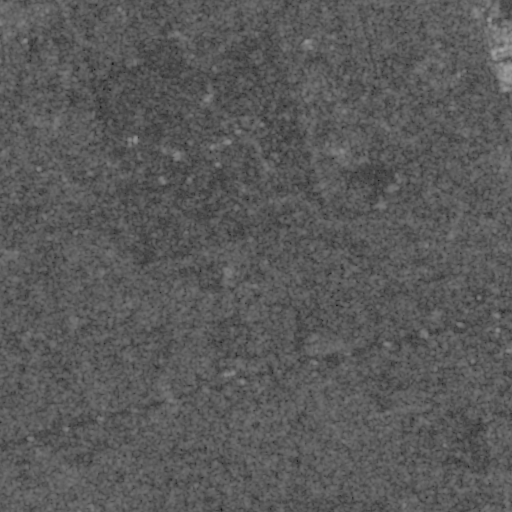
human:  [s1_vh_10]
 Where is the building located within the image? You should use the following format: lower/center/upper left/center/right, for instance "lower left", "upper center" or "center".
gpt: The building is located in the upper right of the image.
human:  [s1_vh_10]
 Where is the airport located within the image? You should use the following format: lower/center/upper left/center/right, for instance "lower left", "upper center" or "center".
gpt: There is no airport in the image.

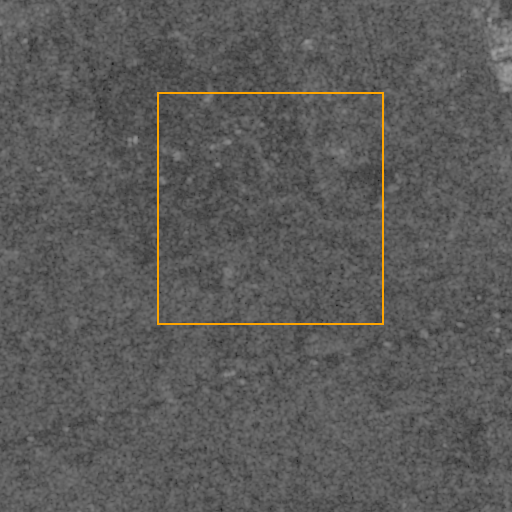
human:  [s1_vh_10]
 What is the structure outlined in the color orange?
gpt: There is no orange outline.
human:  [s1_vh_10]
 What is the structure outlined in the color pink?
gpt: There is no structure outlined in pink.